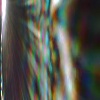
Label: sunburn